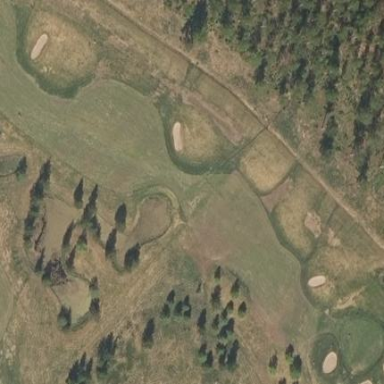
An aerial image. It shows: Well-maintained grass fairway on golf course.